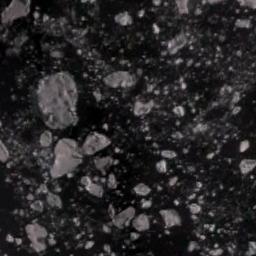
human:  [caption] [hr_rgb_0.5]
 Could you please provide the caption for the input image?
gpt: A lot of small pieces of sea ice float in the deep blue sea .

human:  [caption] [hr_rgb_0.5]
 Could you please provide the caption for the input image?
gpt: There are sea ice of different shapes and sizes .

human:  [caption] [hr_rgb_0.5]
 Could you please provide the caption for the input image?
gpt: There are many ice on the black sea .

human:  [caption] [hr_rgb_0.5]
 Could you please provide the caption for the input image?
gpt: Countless ice cubes of various sizes are connected into a loose, Large piece floating on the blue sea .

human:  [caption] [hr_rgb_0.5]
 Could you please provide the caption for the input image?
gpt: There are many pieces of sea ice .